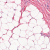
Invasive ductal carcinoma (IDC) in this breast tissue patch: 0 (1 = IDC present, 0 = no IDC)